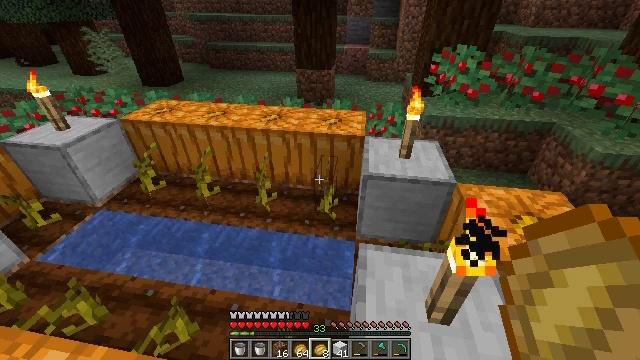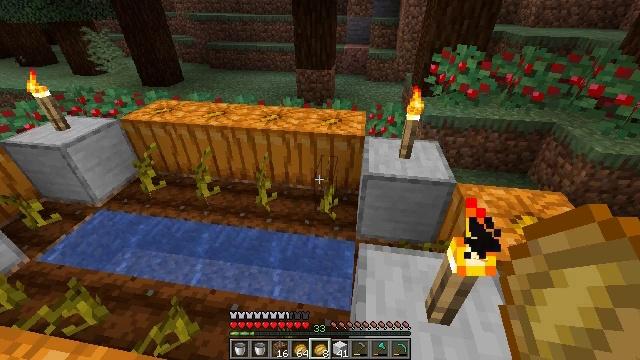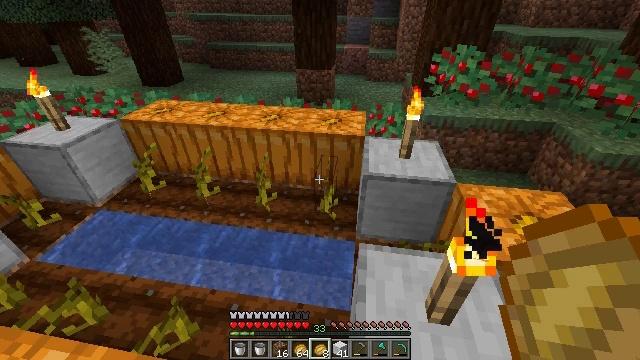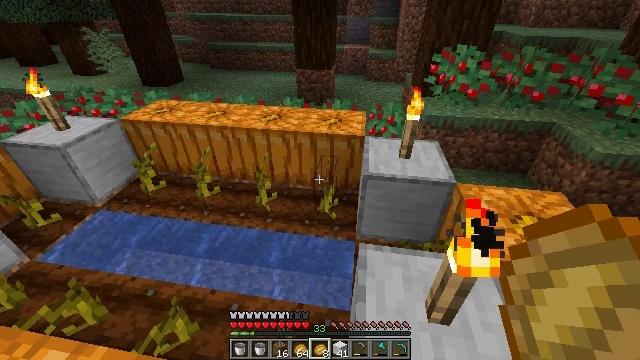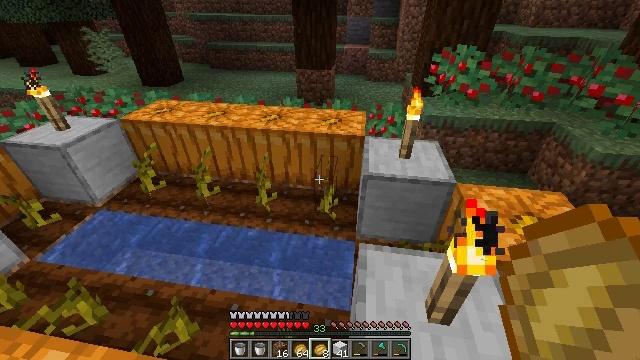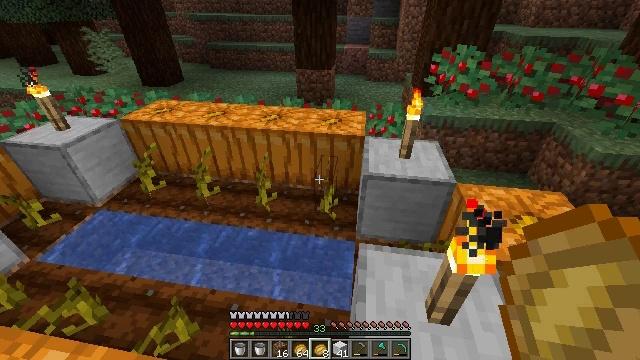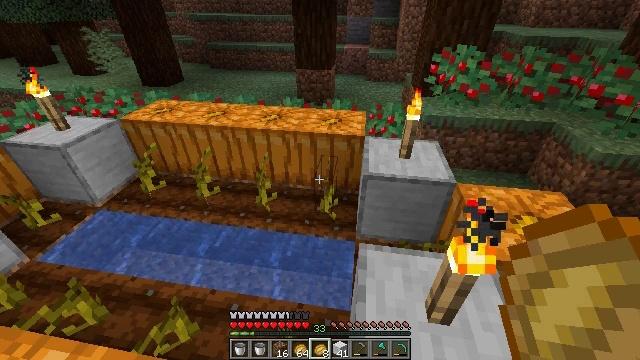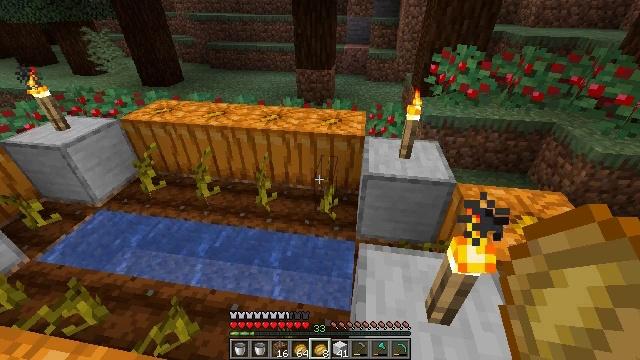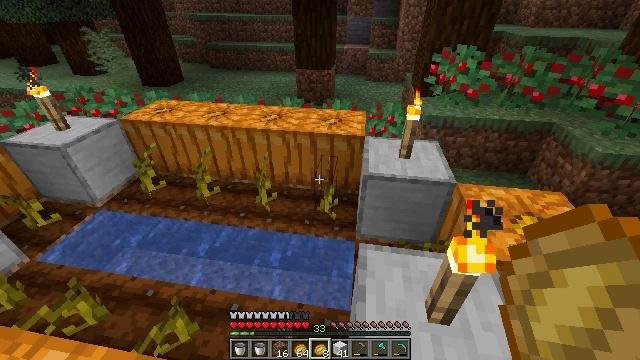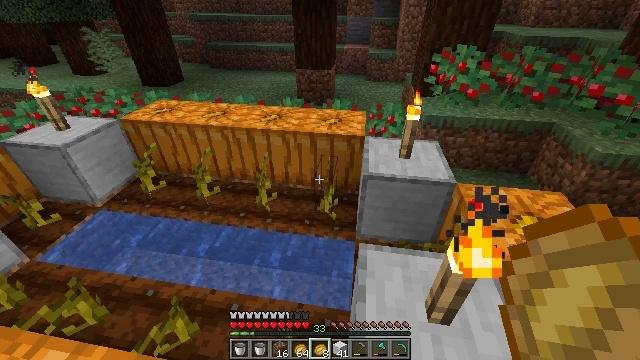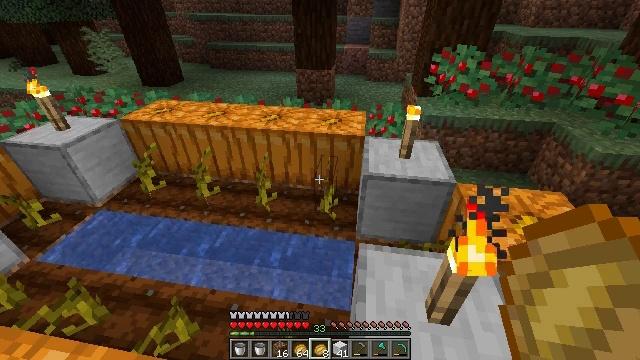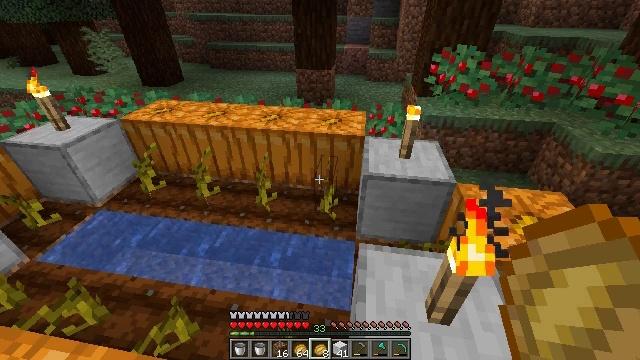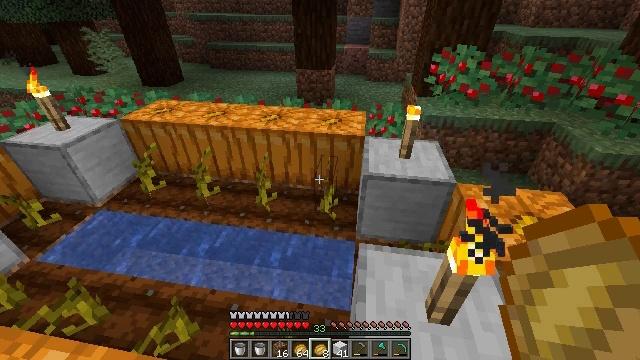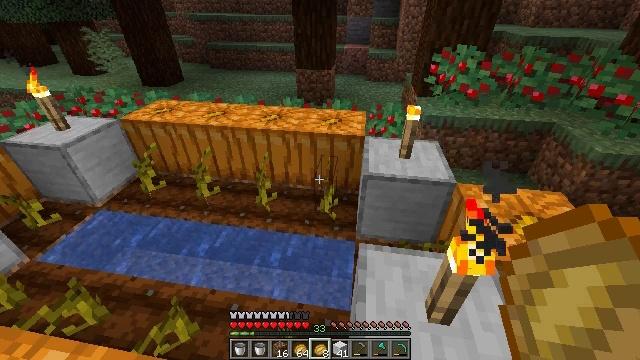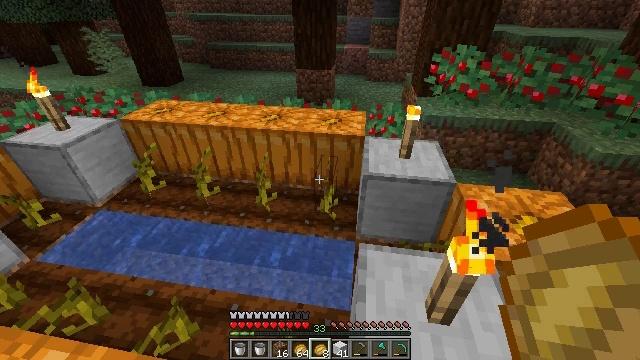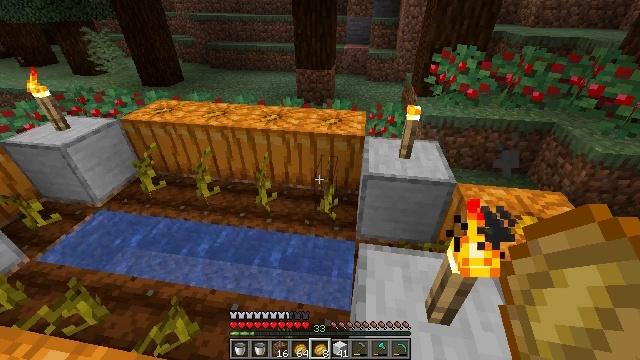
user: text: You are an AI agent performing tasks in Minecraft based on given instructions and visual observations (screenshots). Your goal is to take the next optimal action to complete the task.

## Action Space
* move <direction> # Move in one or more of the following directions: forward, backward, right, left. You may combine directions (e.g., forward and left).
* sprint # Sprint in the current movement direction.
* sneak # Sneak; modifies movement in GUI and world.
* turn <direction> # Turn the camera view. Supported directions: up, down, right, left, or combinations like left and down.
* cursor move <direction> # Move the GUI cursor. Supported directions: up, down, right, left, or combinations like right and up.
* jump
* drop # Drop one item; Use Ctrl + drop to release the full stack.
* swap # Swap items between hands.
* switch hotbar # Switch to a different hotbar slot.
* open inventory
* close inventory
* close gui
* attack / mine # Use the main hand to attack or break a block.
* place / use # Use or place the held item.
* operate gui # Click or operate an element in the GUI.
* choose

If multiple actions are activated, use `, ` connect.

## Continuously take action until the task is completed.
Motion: motion action
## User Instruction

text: Collect the attached pumpkin stem.
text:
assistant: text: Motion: no_op
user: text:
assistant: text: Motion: no_op
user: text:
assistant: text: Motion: no_op
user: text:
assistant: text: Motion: no_op
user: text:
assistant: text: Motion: no_op
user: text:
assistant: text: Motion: no_op
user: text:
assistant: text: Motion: no_op
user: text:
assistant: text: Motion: no_op
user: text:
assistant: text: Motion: no_op
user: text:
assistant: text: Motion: no_op
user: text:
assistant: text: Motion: no_op
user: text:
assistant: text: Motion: no_op
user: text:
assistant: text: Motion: no_op
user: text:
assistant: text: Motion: no_op
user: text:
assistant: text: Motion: no_op
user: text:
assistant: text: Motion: no_op
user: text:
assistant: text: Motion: no_op
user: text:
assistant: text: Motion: no_op
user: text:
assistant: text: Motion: no_op
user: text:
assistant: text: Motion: no_op
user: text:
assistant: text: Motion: no_op
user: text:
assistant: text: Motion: no_op
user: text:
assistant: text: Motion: no_op
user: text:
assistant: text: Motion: no_op
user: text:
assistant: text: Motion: no_op
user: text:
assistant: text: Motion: no_op
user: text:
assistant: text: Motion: no_op
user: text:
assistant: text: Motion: no_op
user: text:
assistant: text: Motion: no_op
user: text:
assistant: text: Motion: no_op